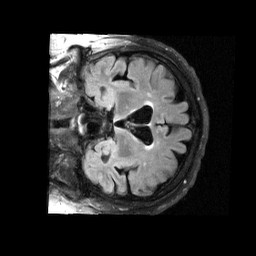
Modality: FLAIR
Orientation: coronal
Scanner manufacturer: siemens
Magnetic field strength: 1.5 T
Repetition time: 9.35 s
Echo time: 0.111 s